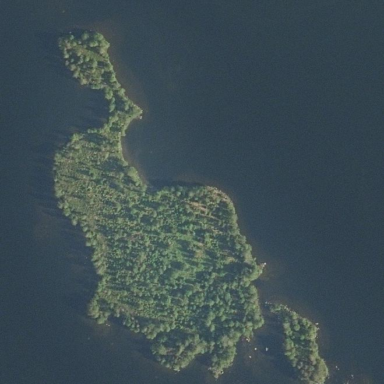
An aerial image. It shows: Island.